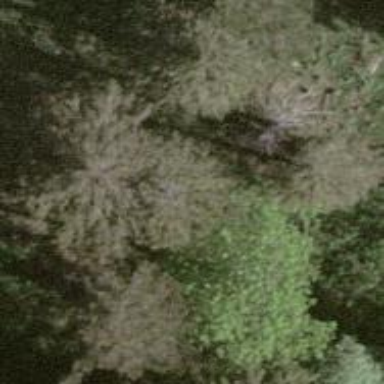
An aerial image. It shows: Single tag "natural: tree."